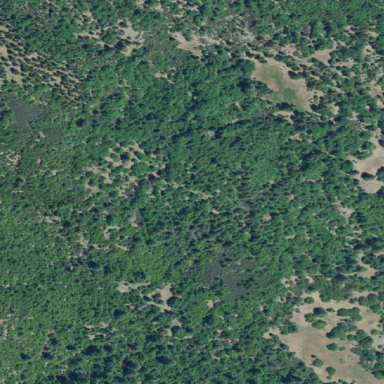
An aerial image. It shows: Forest area.